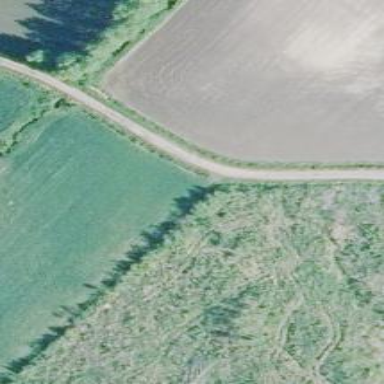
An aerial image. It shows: Unclassified road.